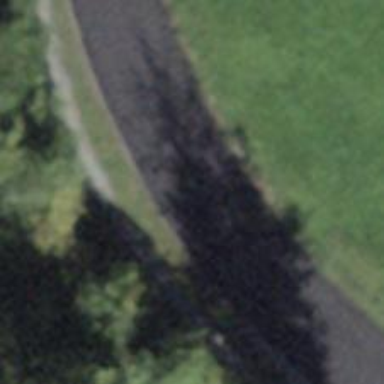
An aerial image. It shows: Unclassified road.